Interaction volume radius: 5 \u00c5
Interaction volume height: 25 \u00c5
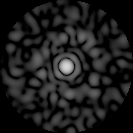
Disorder parameter: 0.8536